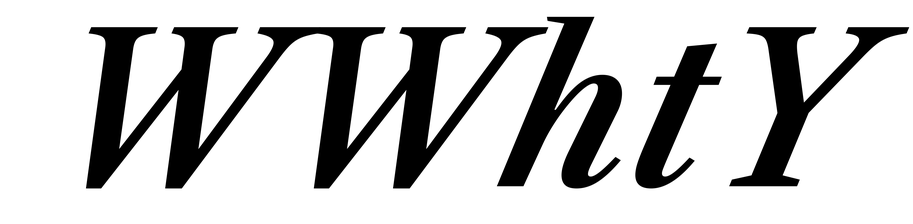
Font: LibreCaslonText-Italic_SemiBold_Italic